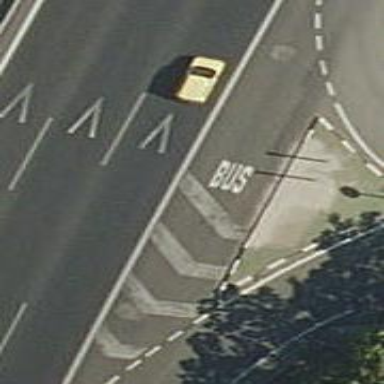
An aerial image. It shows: Public transport stop position.